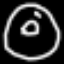
Label: donut